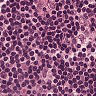
Metastatic tissue present: no